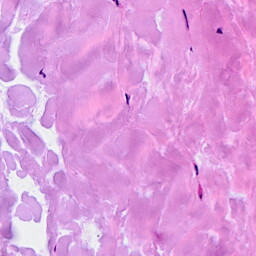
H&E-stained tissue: Breast